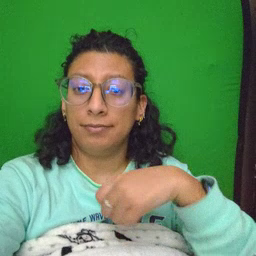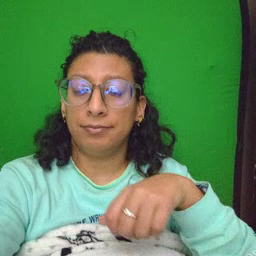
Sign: jacket